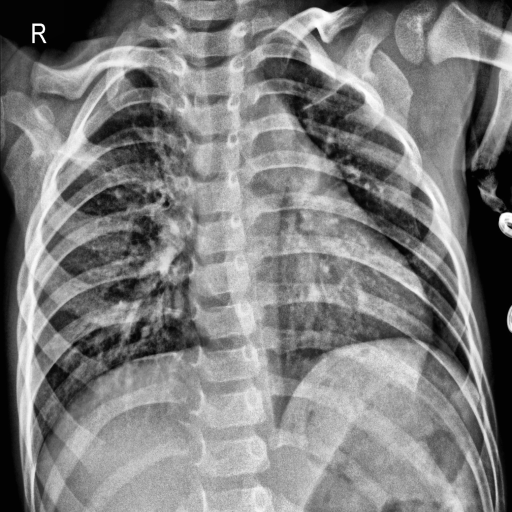
Finding: NORMAL